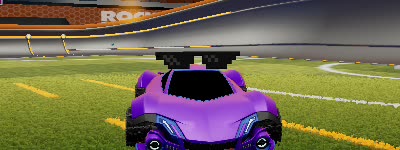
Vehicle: werewolf